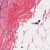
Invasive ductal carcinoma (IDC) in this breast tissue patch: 0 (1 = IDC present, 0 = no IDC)